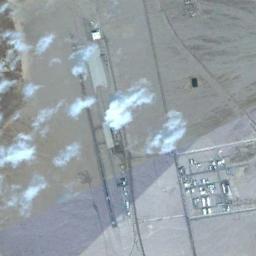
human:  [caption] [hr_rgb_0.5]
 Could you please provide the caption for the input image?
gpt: There is an airport built in bare land next to a parking lot .

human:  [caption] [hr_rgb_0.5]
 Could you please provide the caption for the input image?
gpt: An airport with many runways and buildings is built in a yellow desert with a few clouds in the air .

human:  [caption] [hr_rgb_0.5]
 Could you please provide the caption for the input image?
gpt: The lawn is divided into many rectangular areas by runways .

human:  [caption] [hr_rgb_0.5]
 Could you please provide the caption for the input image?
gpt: An airport with some runways and white buildings in the vacant lot .

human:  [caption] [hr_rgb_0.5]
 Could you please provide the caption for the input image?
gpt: There are two parallel roads at the airport .